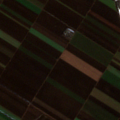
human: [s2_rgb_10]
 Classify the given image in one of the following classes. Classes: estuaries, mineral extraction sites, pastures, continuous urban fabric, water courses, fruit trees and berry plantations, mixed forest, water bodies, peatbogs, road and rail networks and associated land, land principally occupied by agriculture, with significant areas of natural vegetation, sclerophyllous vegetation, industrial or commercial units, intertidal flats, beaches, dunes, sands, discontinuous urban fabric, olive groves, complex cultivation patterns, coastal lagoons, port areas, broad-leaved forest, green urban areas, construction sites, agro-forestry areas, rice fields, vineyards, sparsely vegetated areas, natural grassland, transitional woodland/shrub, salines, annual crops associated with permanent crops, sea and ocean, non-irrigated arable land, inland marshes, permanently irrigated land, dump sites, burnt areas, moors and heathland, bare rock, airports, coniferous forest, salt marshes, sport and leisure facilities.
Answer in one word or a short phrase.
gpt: non-irrigated arable land, water courses